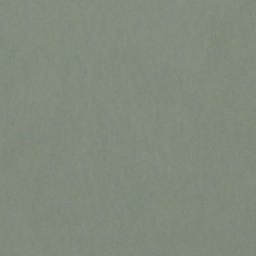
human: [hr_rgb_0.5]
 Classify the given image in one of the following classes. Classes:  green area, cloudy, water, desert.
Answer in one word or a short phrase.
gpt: cloudy